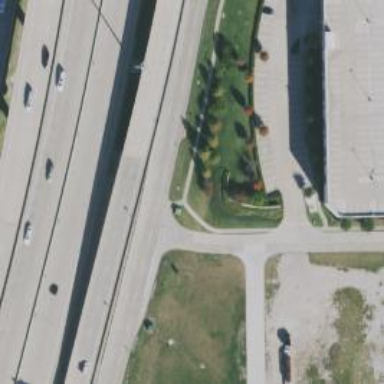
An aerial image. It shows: Secondary road with frontage road.